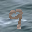
Label: 9